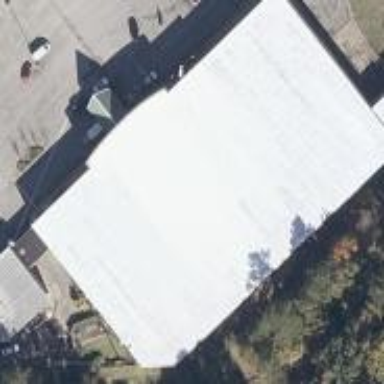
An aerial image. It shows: Building used for storage rental.